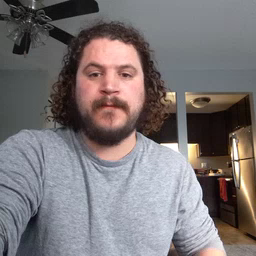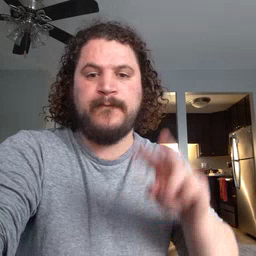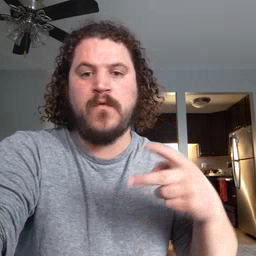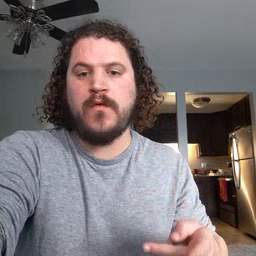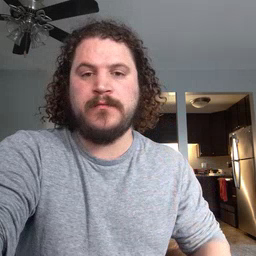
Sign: fall